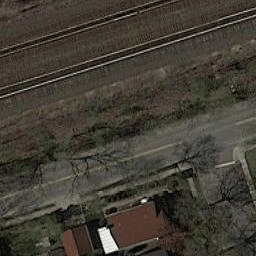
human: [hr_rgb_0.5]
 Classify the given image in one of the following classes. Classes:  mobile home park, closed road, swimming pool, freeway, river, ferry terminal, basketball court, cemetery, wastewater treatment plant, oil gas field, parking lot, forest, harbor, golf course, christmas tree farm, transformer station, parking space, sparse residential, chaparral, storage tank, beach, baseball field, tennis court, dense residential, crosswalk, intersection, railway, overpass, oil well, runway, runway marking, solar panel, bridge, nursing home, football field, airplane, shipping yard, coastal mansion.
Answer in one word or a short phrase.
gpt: railway